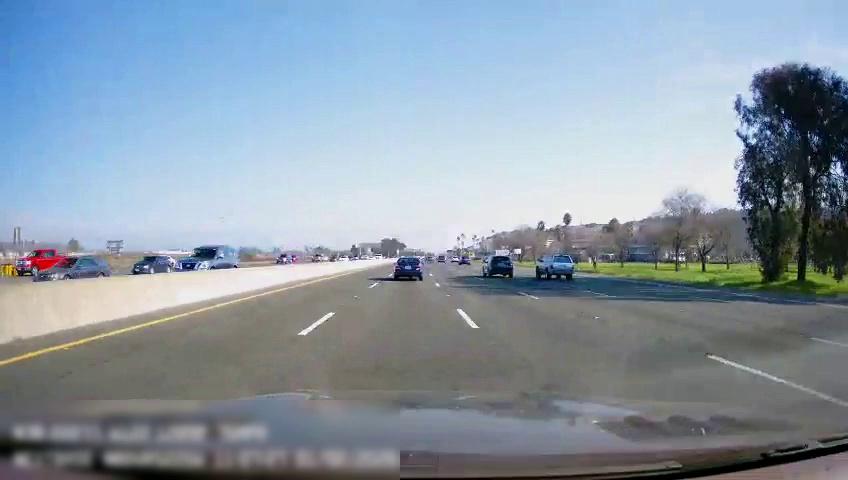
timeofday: Day
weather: Sunny
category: Drivable Space
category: Vehicles | SUV
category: Vehicles | SUV
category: Vehicles | SUV
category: Vehicles | SUV
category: Vehicles | Car
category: Vehicles | Truck
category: Vehicles | Car
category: Vehicles | SUV
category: Vehicles | Car
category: Vehicles | SUV
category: Vehicles | Truck
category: Vehicles | Car
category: Lanes | Alternate Lane
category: Lanes | Current Lane
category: Lanes | Current Lane
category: Lanes | Alternate Lane
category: Lanes | Alternate Lane
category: Lanes | Alternate Lane
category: Lanes | Alternate Lane
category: Traffic | Signs
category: Traffic | Signs